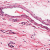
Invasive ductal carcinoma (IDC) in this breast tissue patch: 0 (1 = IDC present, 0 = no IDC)